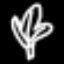
Label: leaf